Question: I am trying to develop a real-time enterprise application which has rich Role Based Access Control features so i chosen Yii, which is rich in RBAC Support.
I have a use case where operations(Features) may differ with each users. A particular user may be allowed/requested to use particular feature/operations in the application. Eg: Administration Permissions and Users in <URL>.
in prestashop, You can create as many users as needed with specific permissions set for each user. Perhaps you want to only allow a user to edit products or view order statistics, PrestaShop allows you to set specific settings for each user. This feature creates a secure store while giving access to those who need it.

I want to implement the same as in the screenshot attached through Yii.
Is it possible to acheive through Yii RBAC?
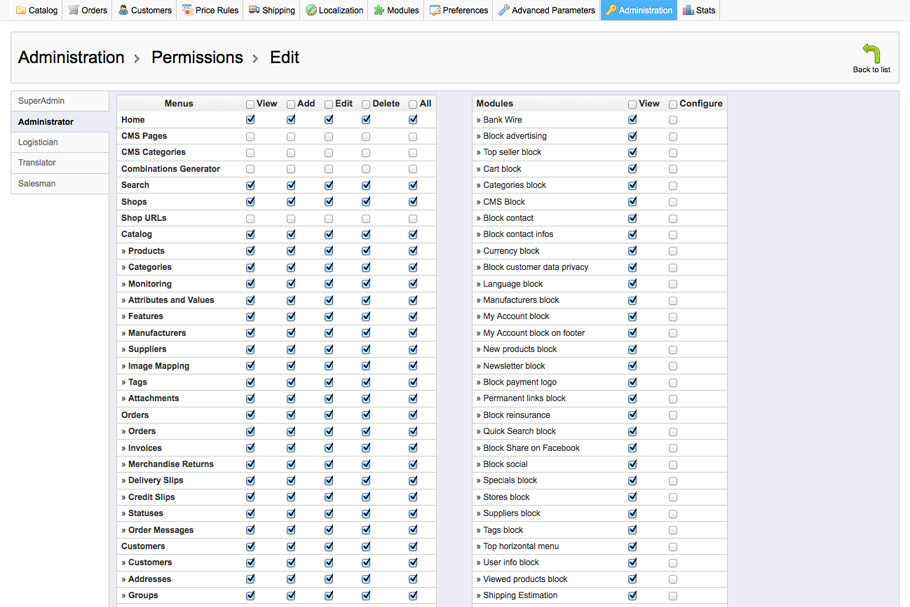
Answer: Yes, it is possible with some differencies. I can write your own extension. But also you can use already written extension like <URL>. You can a little modify this ext for your goals.